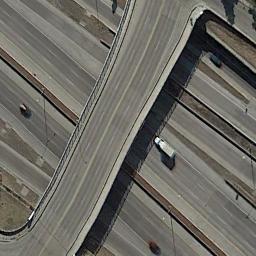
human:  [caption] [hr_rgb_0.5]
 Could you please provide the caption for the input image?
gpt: The overpass is next to the bare land with some cars .

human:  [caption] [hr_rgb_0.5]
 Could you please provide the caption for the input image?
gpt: The cross-line overpass is over the roads and some cars are driving on the roads .

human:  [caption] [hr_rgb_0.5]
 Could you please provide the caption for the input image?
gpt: An overpass is curved into the silhouette of a water drop .

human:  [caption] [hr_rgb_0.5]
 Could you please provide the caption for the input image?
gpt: Several cars are on the road under the overpass .

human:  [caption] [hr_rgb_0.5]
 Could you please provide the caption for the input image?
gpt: There are roads and some bare land beneath the overpass .